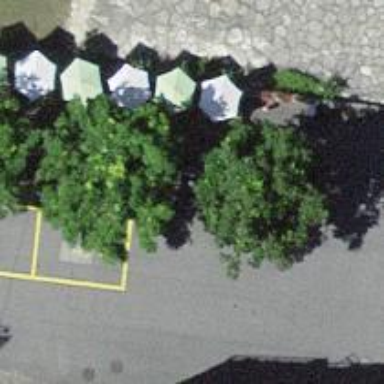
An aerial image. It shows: Bench for seating.